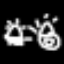
Label: diamond